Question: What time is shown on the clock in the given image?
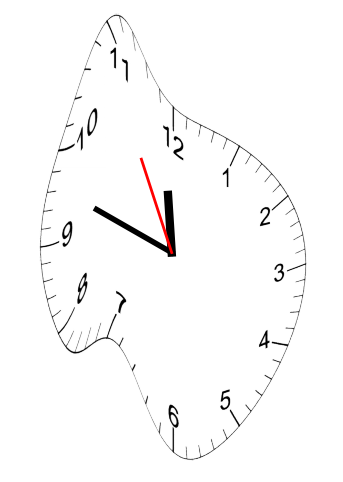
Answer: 11:47:55